高一 · 解析几何
以下每个图象表示的函数都有零点, 但不能用二分法求函数零点的是( )
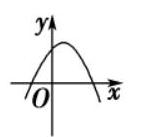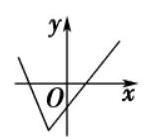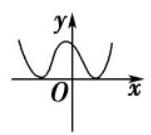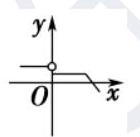

A

B

C

D
答案: C
解析: 二分法求函数零点时，其零点左右两侧的函数值符号相反，故选 C